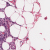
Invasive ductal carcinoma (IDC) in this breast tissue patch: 1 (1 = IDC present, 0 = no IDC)